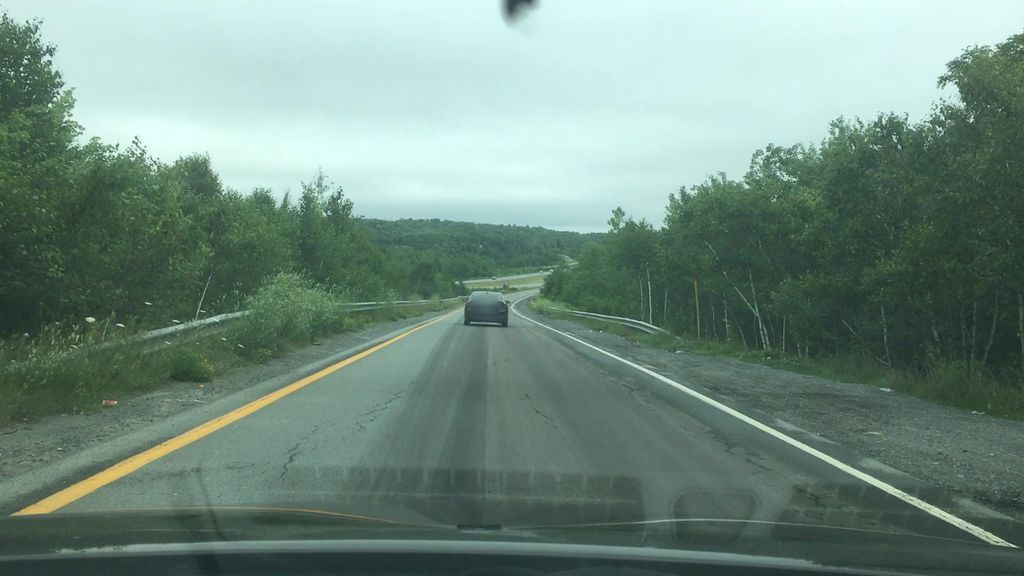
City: halifax